Aerial crown-view tile of a tropical tree (Barro Colorado Island, Panama), acquired 20250715:
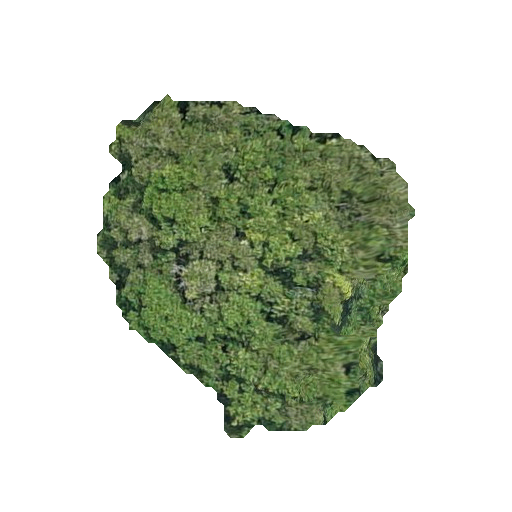
Species: Prioria copaifera
GBIF accepted scientific name: Prioria copaifera
Crown area: 114.478 m²